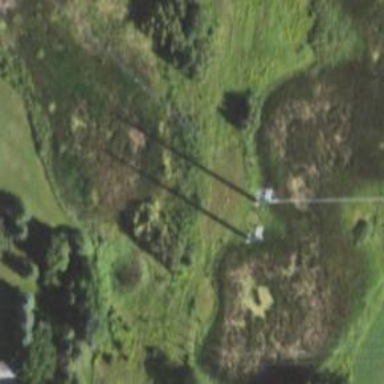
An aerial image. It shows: Power tower.